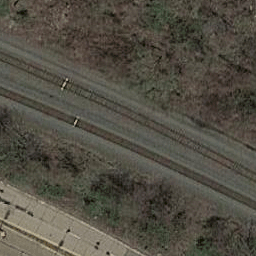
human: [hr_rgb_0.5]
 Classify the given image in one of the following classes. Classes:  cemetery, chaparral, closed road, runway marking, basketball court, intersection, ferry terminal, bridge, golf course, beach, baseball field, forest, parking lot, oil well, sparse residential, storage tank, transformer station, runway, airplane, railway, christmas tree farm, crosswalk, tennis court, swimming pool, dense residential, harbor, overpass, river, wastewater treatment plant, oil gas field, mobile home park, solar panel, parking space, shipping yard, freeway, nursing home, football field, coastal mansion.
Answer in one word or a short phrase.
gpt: railway